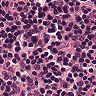
Metastatic tissue present: no